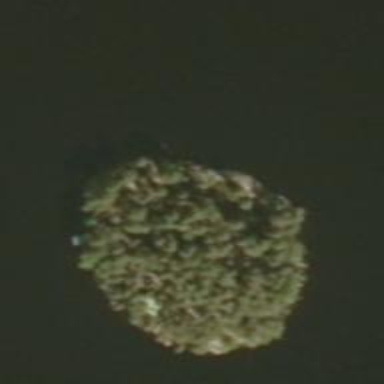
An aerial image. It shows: Image showing island.